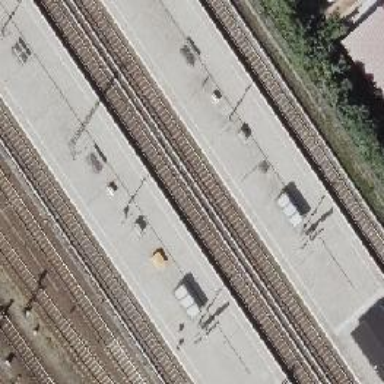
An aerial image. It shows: Railway signal.